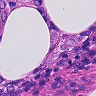
Metastatic tissue present: yes